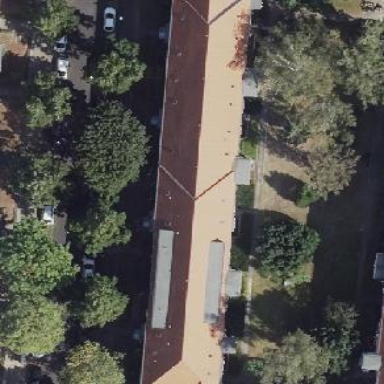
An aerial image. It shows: Apartment building with hipped roof.